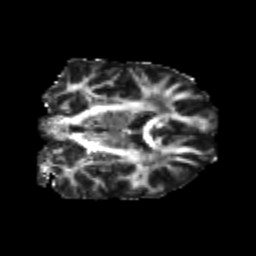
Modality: FA
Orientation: coronal
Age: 21
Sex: male
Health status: healthy
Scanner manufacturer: philips
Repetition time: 7.389 s
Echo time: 0.08599 s